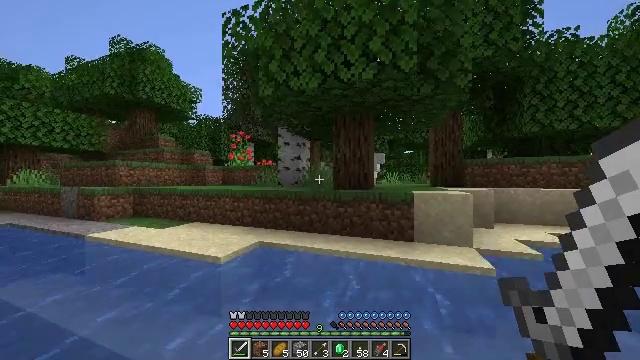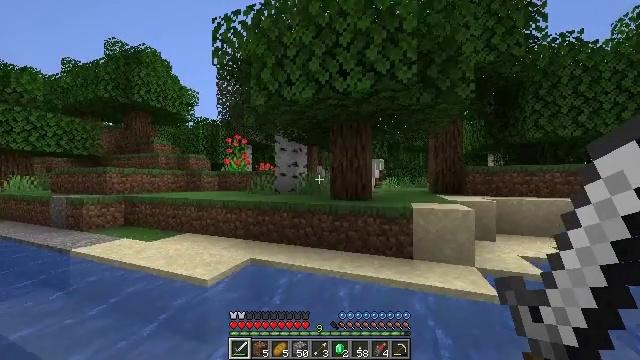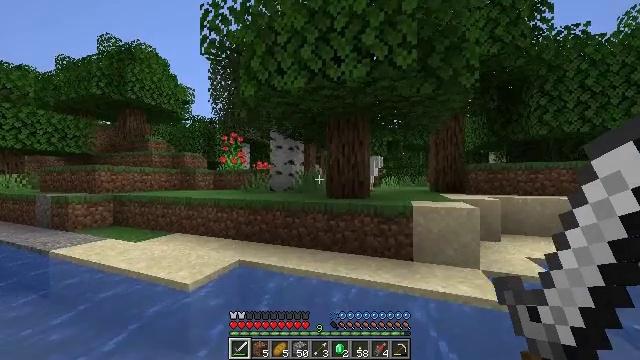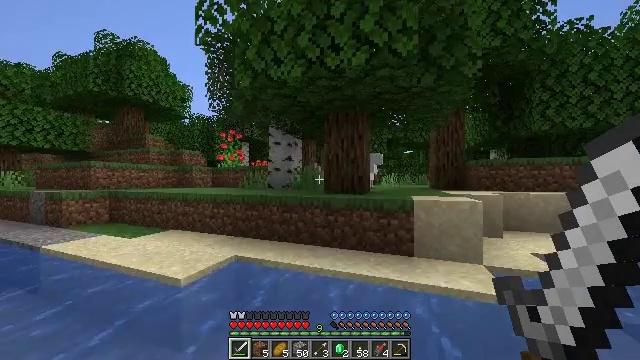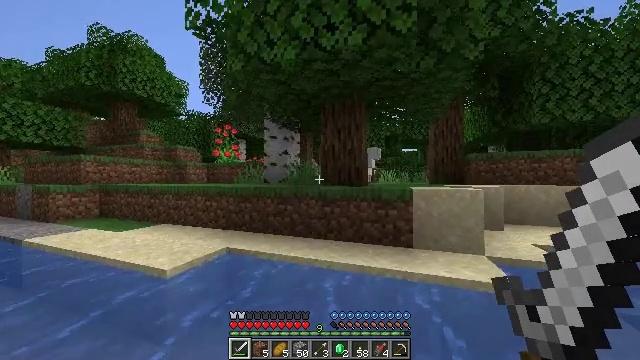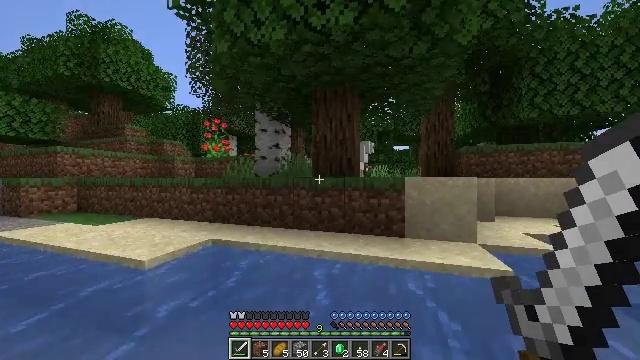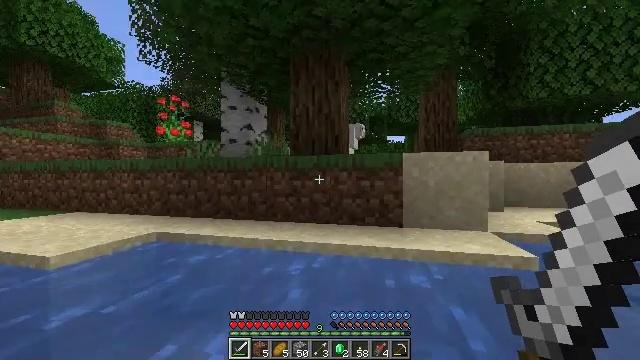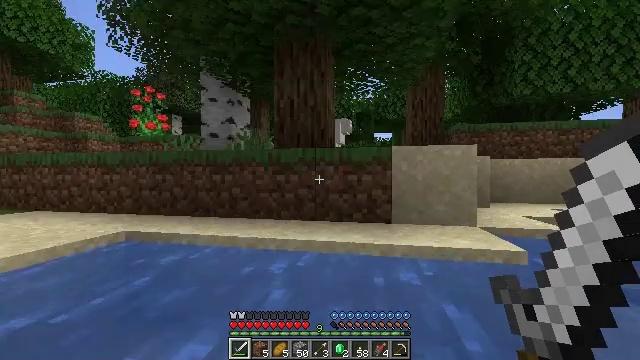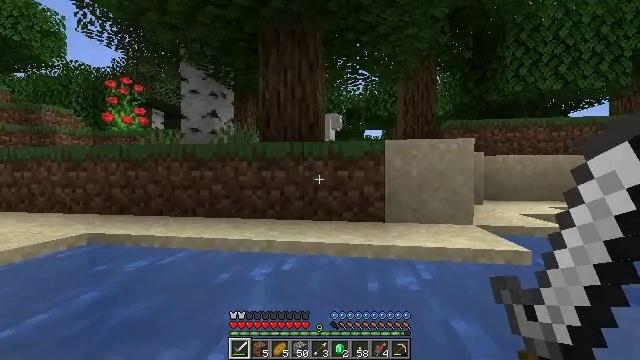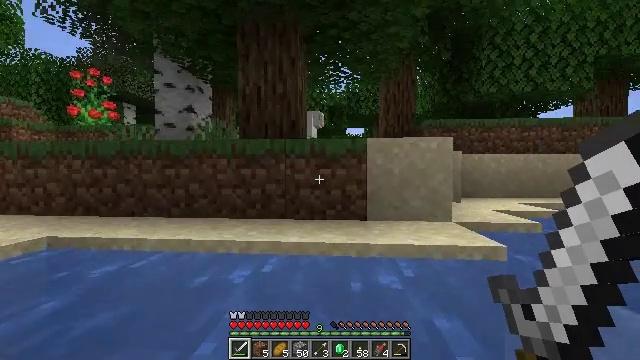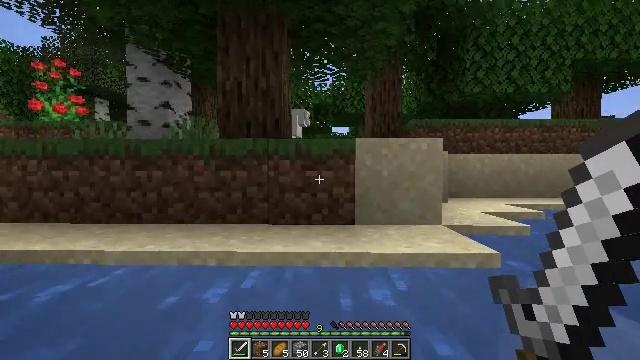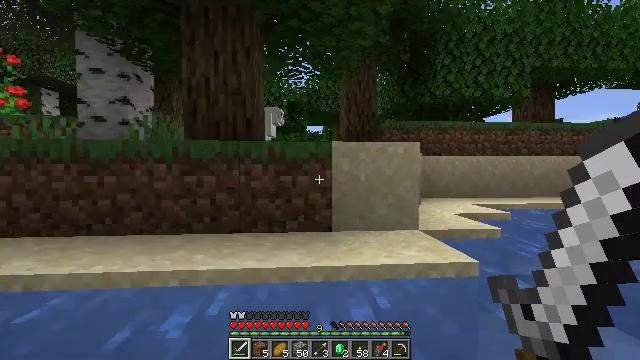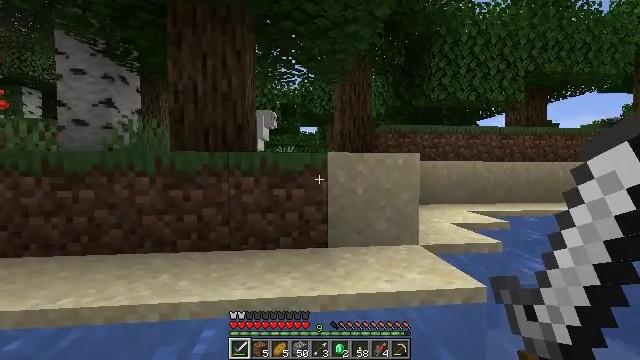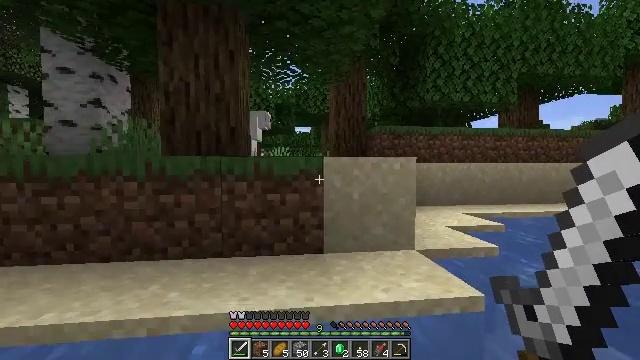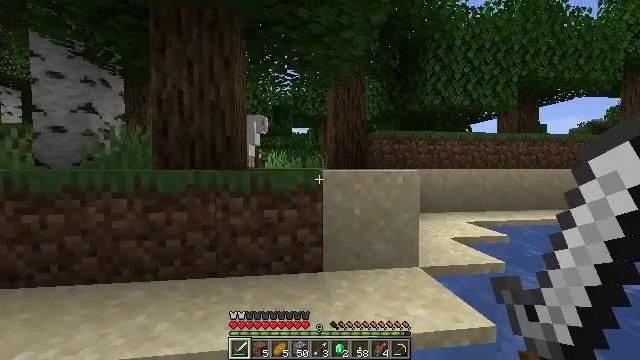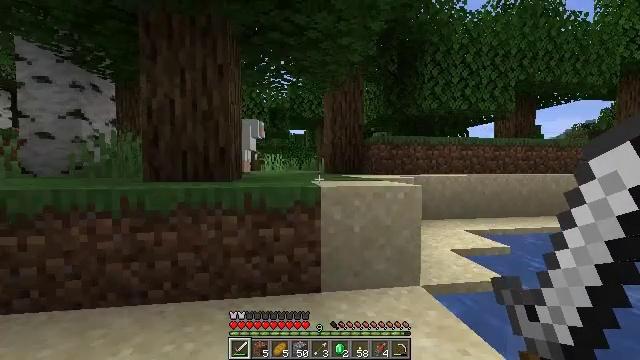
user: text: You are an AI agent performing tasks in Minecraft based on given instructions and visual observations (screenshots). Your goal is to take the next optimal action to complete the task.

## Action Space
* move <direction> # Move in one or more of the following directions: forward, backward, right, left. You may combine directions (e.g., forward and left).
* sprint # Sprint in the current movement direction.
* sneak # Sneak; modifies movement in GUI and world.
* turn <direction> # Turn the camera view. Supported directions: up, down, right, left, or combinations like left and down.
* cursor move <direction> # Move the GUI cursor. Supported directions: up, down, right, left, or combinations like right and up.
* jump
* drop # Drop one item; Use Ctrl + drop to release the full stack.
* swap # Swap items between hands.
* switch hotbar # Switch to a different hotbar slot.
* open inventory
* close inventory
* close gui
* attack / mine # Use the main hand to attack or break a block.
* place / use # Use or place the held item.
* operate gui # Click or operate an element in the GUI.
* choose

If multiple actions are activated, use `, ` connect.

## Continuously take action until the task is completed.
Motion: motion action
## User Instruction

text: Fish and kill the salmon.
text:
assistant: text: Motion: move forward, jump
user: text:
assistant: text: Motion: move forward, jump
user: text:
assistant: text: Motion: move forward, jump
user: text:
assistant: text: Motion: move forward, jump
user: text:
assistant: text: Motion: move forward, turn right, jump
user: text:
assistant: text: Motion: move forward, turn right, jump
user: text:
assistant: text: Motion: move forward, turn right, jump
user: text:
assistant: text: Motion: move forward, turn right, jump
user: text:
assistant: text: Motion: move forward, turn right, jump
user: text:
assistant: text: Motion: move forward, turn right, jump
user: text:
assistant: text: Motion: move forward, turn right, jump
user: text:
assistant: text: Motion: move forward, turn right, jump
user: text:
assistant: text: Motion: move forward, turn right, jump
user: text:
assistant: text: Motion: move forward, jump
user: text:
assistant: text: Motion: move forward, jump
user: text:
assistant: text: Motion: move forward, jump
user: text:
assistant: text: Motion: move forward, jump
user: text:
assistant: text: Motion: move forward, jump
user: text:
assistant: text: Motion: move forward, jump
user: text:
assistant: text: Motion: move forward, jump
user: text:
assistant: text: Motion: move forward, jump
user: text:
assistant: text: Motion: move forward, jump
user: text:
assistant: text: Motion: move forward, turn right, jump
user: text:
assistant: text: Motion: move forward, jump
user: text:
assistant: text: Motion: move forward, jump
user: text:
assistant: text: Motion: move forward, jump
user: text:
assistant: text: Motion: move forward, jump
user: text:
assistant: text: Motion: move forward, jump
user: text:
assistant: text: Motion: move forward, jump
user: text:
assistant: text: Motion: move forward, jump